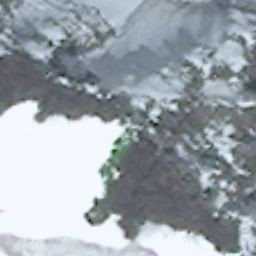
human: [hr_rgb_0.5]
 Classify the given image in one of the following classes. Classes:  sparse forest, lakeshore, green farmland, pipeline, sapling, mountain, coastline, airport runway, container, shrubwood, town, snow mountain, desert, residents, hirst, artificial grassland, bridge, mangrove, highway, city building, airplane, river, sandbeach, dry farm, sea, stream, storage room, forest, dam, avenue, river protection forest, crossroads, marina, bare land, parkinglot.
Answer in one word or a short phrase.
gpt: snow mountain